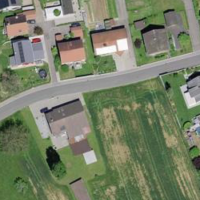
EUNIS habitat code: 55
Species observed at this site:
Neottia nidus-avis
Cardamine heptaphylla
Geranium sanguineum